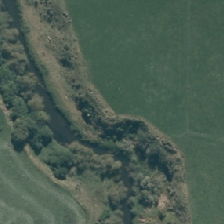
Land cover: broadleaved_indigenous_hardwood